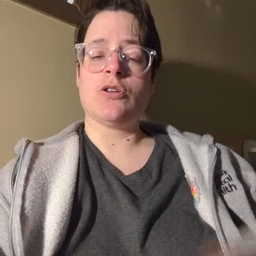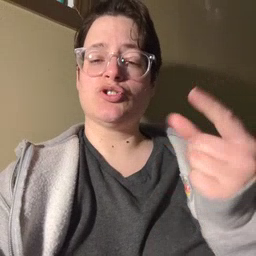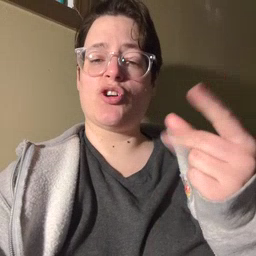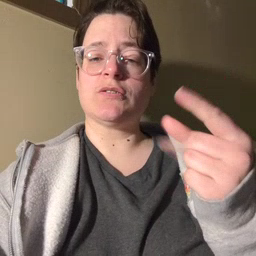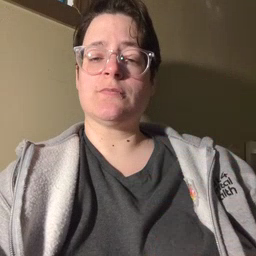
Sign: dog